Field crop: tomato
Growth stage: 2
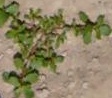
Species: portulaca